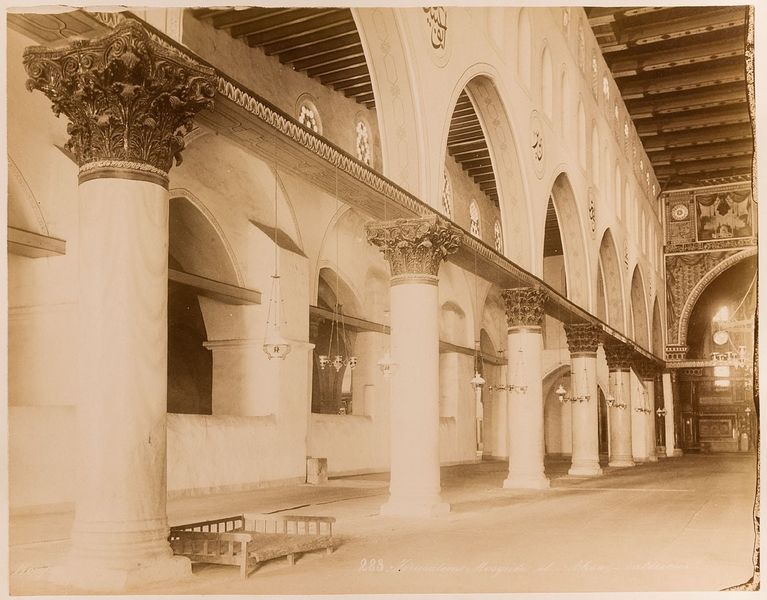
Titel: 283. Jerusalem Mosquée el-Aksa, intérieur
Künstler: Félix Bonfils
Standort: Hamburg
Institution: Museum für Kunst und Gewerbe Hamburg
Schlagwörter: pfeiler, foto, fotografie, photographie, moschee, photo, karton, tempel, albumin, lichtbild, reisefotografie, schwarzweißpositivverfahren, silbersalzverfahren, schwarzweißfotografie, reisephotographie, albuminpapier, heiligtümer, säule, aqsa